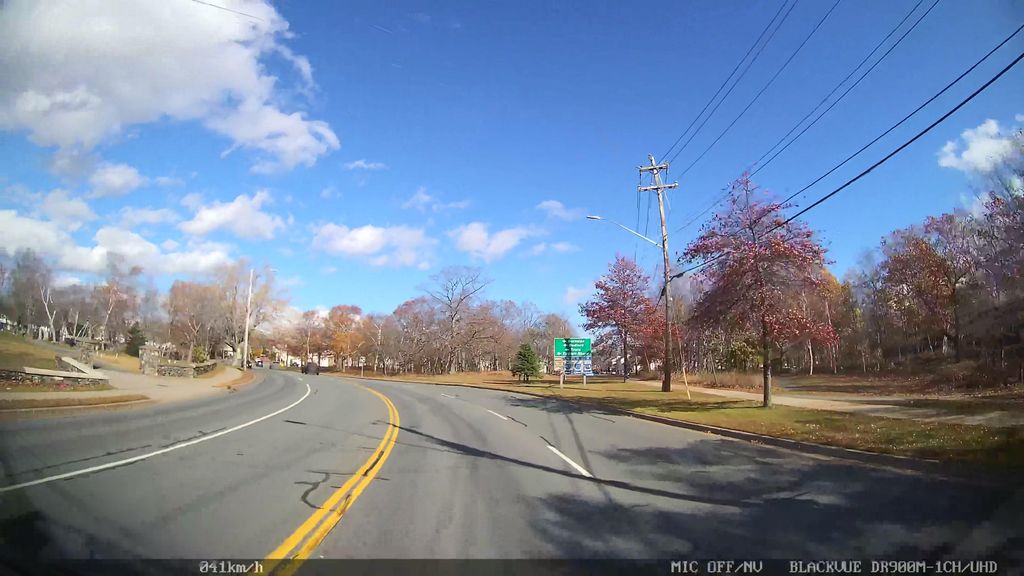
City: halifax